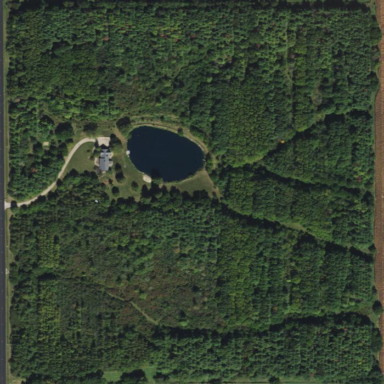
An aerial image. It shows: Plant nursery with trees.